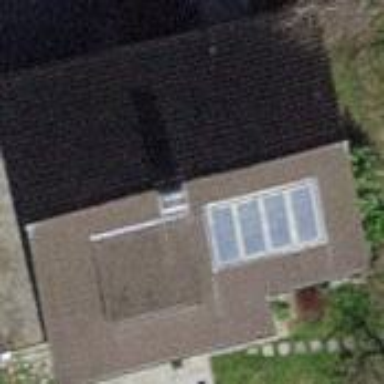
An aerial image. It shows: Building with tiled roof.